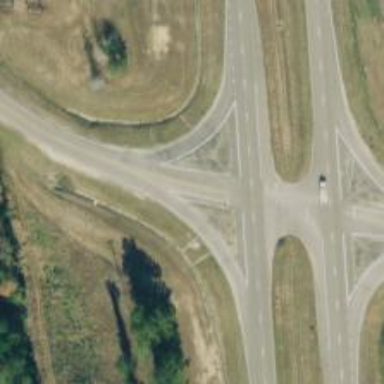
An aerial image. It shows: Trunk link highway.